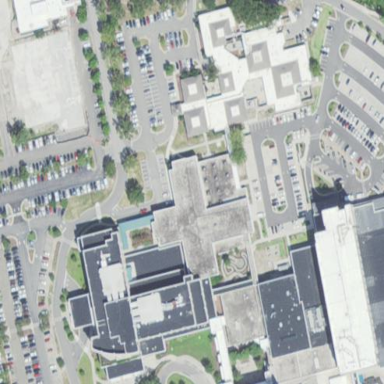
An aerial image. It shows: Hospital building.